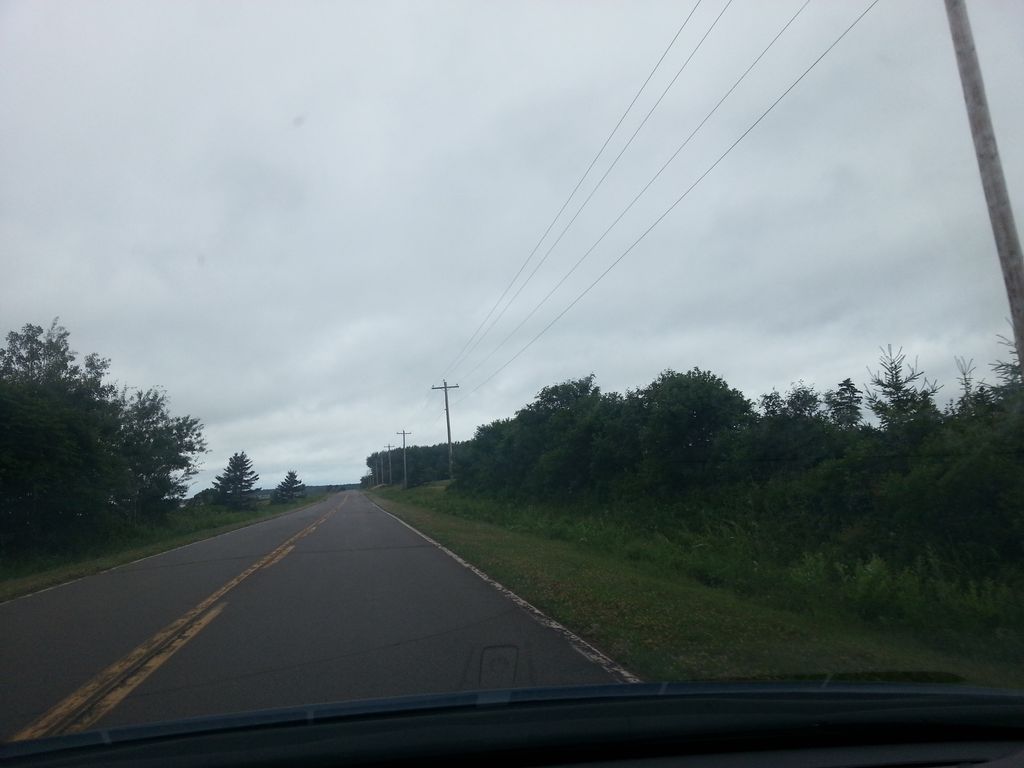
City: charlottetown